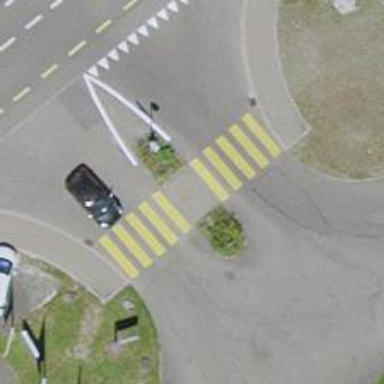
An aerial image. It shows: Uncontrolled road crossing with pedestrian island.